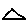
Label: triangle